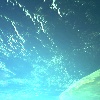
Label: water